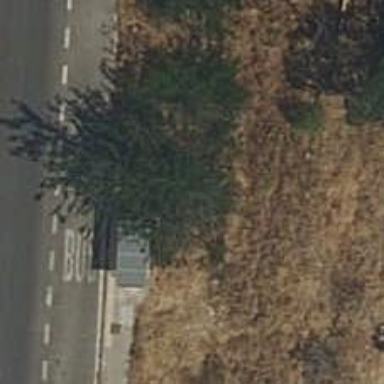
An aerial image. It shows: Bus stop with platform for public transport.